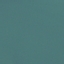
Label: SeaLake